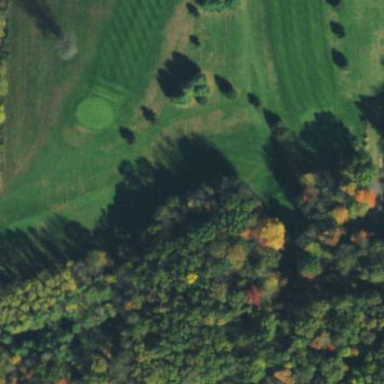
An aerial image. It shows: Golf fairway in the image.